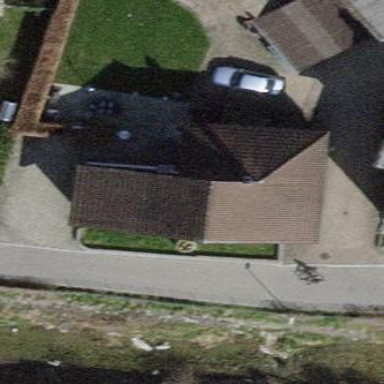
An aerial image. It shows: Detached building.